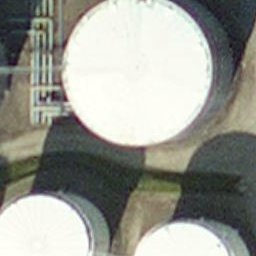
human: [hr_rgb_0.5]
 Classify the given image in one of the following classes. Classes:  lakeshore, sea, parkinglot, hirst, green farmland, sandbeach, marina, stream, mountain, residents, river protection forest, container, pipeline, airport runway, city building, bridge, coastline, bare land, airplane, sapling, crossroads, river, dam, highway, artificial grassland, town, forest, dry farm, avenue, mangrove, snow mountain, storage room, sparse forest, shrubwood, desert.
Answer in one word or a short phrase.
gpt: storage room